Question: I use excel to paint a pic as follow:

please pay attention to the area hightlight in red
my question is:
how to bind the datatable to legend in mschart?
so , except the legend color, also people can see the detail data from the legend.
or, you guys can tell is it feasible to bind in mschart?
Thanks in advance!
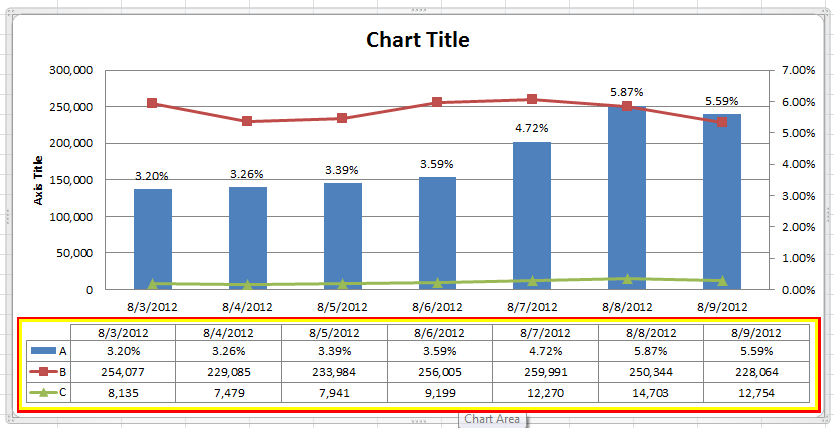
Answer: As far as I know there is nothing in the API that allows you to simply "bind" your DataTable to a legend.
But you should still be able to manage something like that with some code:
'''
var l = chart1.Legends[0];
l.LegendStyle = LegendStyle.Table;
l.TableStyle = LegendTableStyle.Tall;
l.BorderColor = Color.OrangeRed;
l.Docking = Docking.Bottom;
l.LegendStyle = LegendStyle.Table;
l.HeaderSeparator = LegendSeparatorStyle.DashLine;
l.HeaderSeparatorColor = Color.Red;
var firstColumn = new LegendCellColumn();
l.ColumnType = LegendCellColumnType.SeriesSymbol;
l.CellColumns.Add(firstColumn);
var secondColumn = new LegendCellColumn();
l.ColumnType = LegendCellColumnType.Text;
secondColumn.Text = "#SER";
l.CellColumns.Add(secondColumn);
foreach (DataRow row in dt.Rows)
{
var column = new LegendCellColumn();
column.ColumnType = LegendCellColumnType.Text;
column.HeaderText = row["x"].ToString();
column.Text = "#VALY";
l.CellColumns.Add(column);
}
'''
However, my suggestion would be to include the data in a separate control, rather than as part of the chart itself. It would be much easier to work with if you kept it in one of the .net controls that's meant for tabular data, whether you're in winforms or webforms.